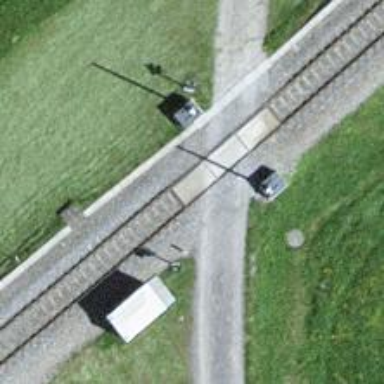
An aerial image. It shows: Full barrier level crossing along the railway.